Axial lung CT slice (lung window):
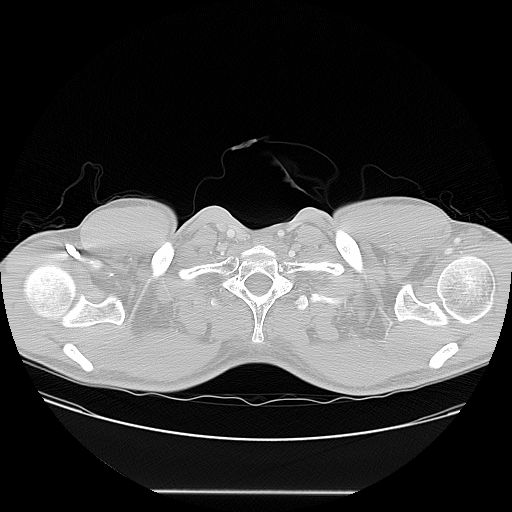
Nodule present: no